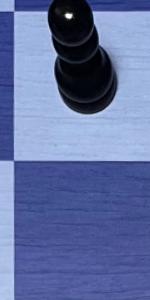
Label: Empty